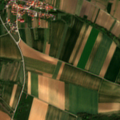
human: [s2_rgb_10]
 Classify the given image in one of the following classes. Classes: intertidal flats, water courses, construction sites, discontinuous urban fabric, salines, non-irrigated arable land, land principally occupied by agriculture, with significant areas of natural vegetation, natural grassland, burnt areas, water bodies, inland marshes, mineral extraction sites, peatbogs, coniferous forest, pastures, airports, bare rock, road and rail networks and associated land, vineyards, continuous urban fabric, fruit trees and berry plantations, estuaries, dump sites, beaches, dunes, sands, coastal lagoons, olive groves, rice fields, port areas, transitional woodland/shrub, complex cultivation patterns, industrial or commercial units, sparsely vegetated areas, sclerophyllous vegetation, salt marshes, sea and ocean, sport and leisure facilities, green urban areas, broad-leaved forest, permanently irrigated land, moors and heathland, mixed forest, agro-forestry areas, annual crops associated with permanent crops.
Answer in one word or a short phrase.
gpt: discontinuous urban fabric, non-irrigated arable land, vineyards, land principally occupied by agriculture, with significant areas of natural vegetation, broad-leaved forest